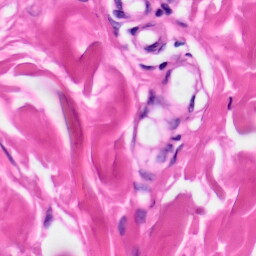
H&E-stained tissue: Skin